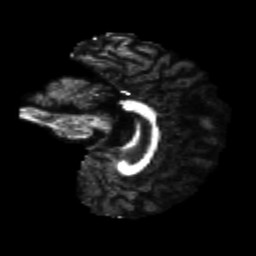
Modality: FA
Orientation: sagittal
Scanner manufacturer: siemens
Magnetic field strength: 3 T
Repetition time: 4.16 s
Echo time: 0.0806 s